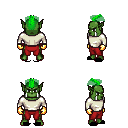
a pixel art fantasy rpg character, male body template, orc, green skin, white long-sleeve shirt, red pants, green short mohawk hairstyle, gold gloves, black slippers, four views (front, back, left, right), 2x2 character sprite sheet, small pixel art, hard edges, no anti-aliasing